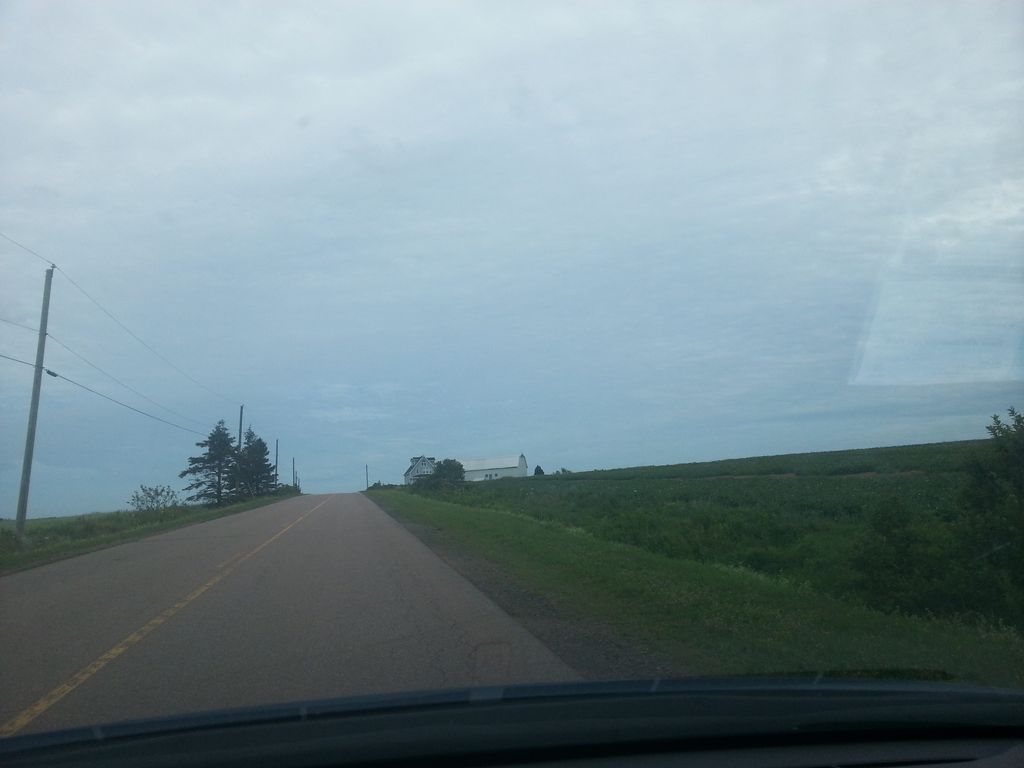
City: charlottetown